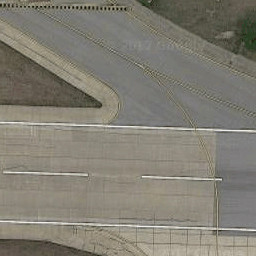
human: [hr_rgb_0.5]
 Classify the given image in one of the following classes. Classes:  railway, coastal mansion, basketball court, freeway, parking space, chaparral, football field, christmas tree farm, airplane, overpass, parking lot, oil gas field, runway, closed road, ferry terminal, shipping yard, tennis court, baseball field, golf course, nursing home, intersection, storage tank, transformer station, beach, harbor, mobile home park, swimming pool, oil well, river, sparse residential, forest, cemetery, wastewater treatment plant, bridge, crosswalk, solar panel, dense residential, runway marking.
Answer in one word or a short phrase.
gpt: runway